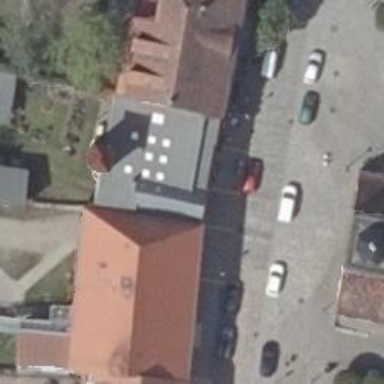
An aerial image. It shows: Café.